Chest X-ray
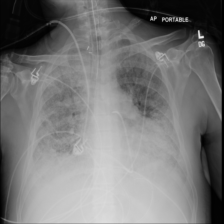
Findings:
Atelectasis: negative
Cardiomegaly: negative
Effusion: negative
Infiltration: positive
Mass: negative
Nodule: negative
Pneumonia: positive
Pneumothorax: negative
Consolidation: negative
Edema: negative
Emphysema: negative
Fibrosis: negative
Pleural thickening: negative
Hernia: negative